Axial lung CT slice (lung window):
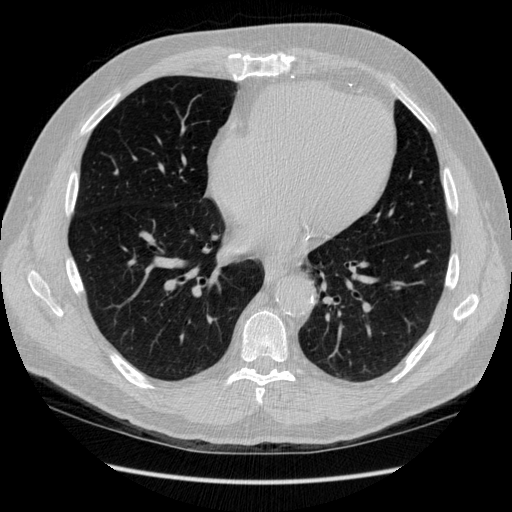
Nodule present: no